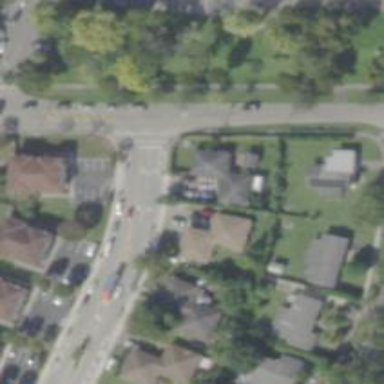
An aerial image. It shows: Uncontrolled road crossing with lines markings.